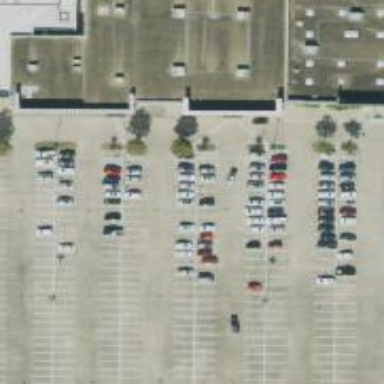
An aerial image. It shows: Parking space.